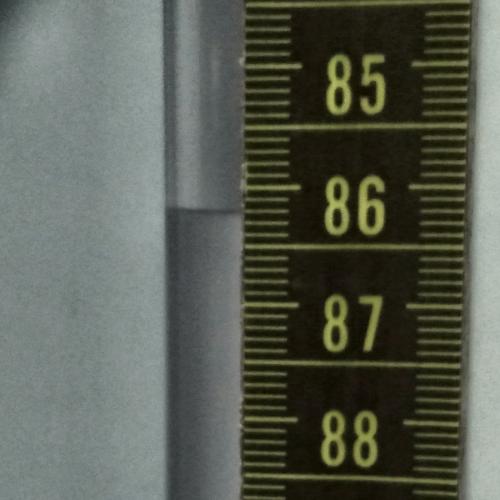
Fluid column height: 86.2 cm